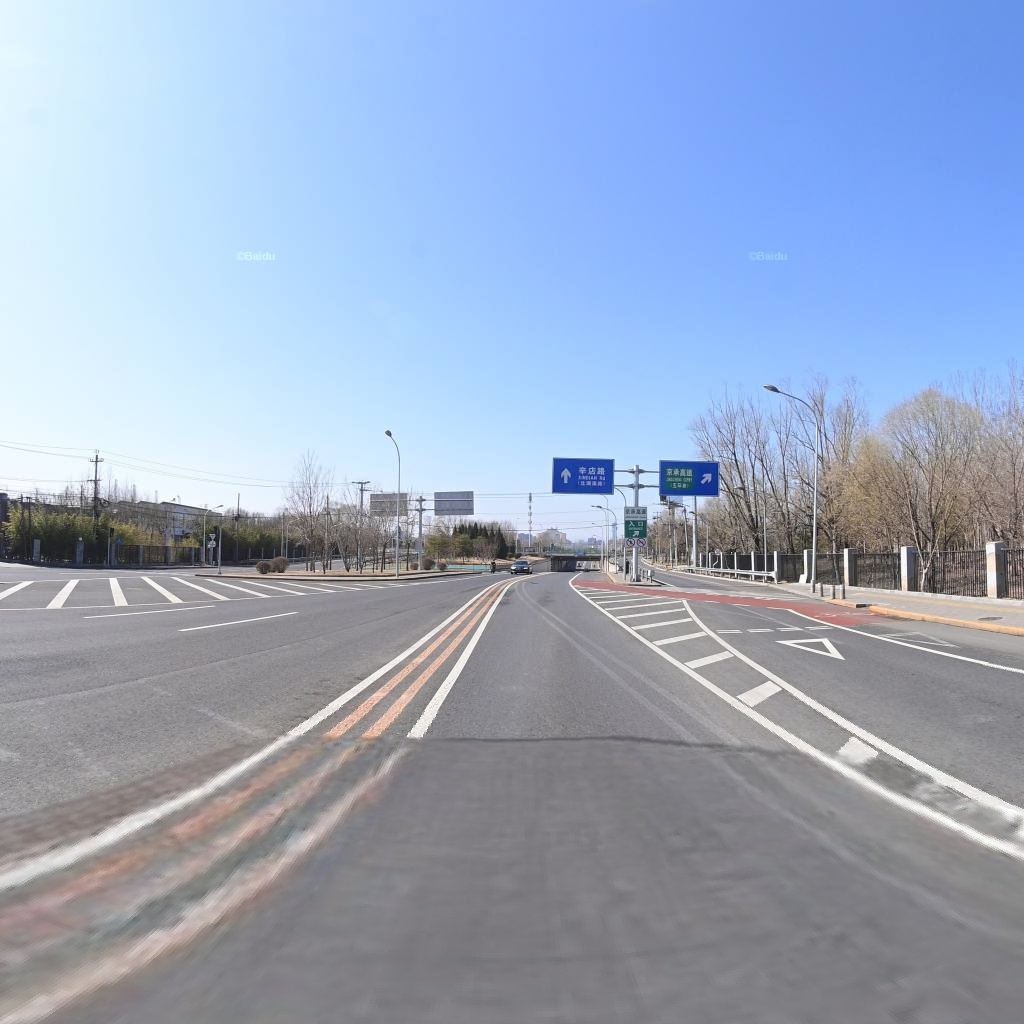
Region: Chaoyang
Road damage annotations: manhole cover, longitudinal crack